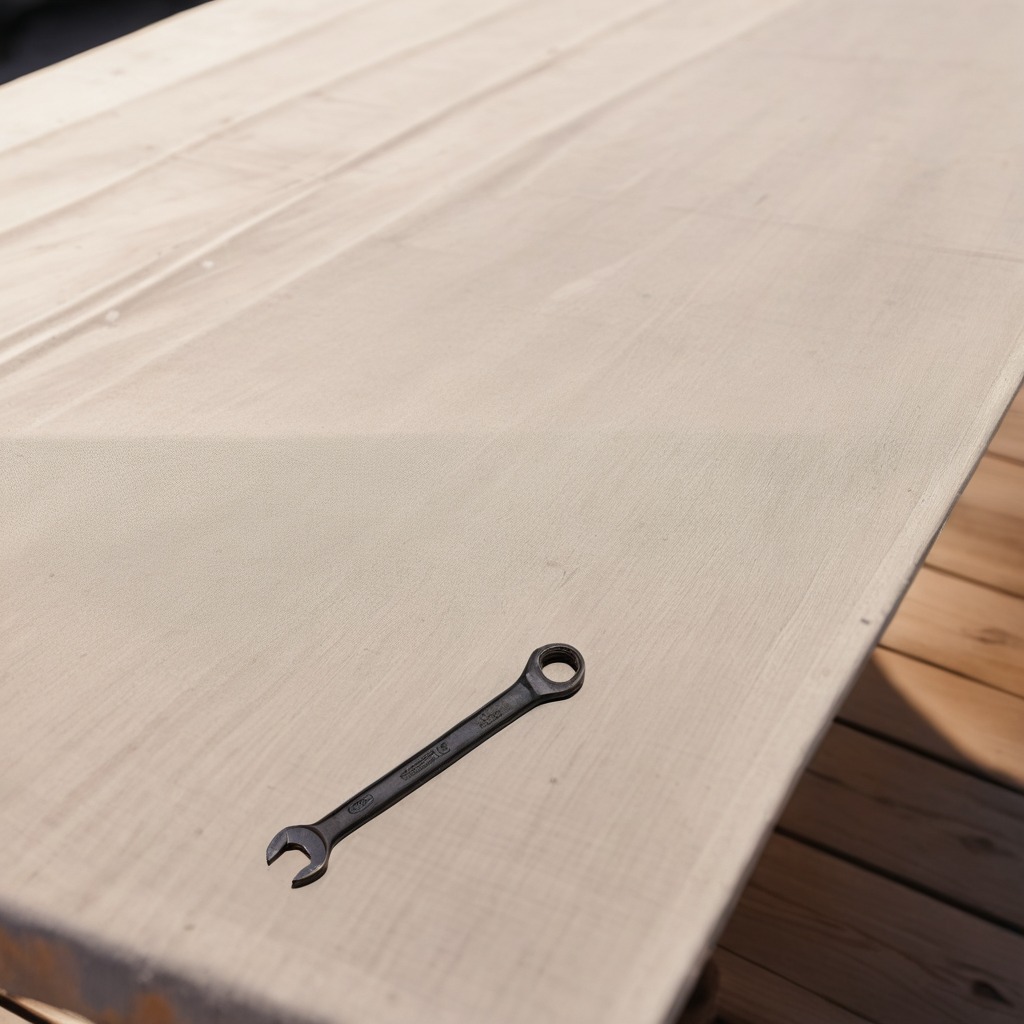
An wrench is lying on a wooden table.